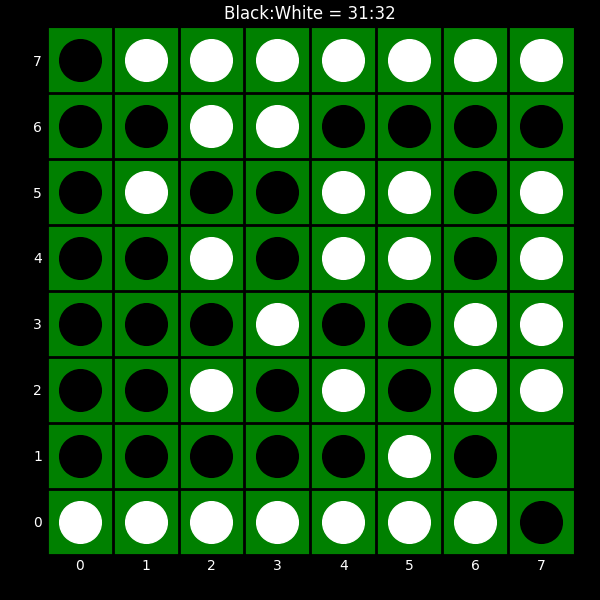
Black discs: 31
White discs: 32